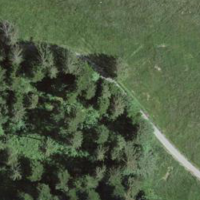
EUNIS habitat code: 43
Species observed at this site:
Caltha palustris
Filipendula ulmaria